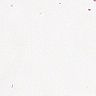
Metastatic tissue present: no